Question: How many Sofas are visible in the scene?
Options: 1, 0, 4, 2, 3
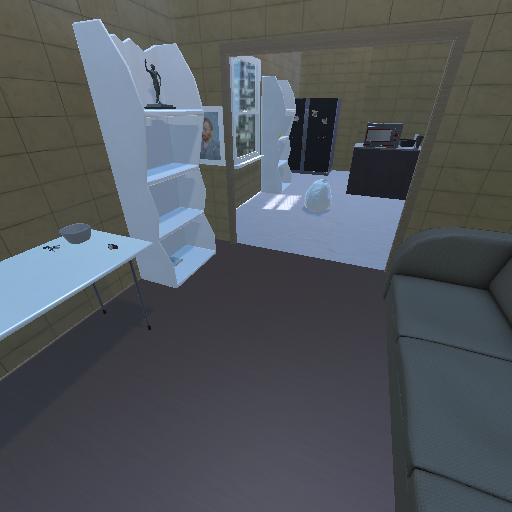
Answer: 1